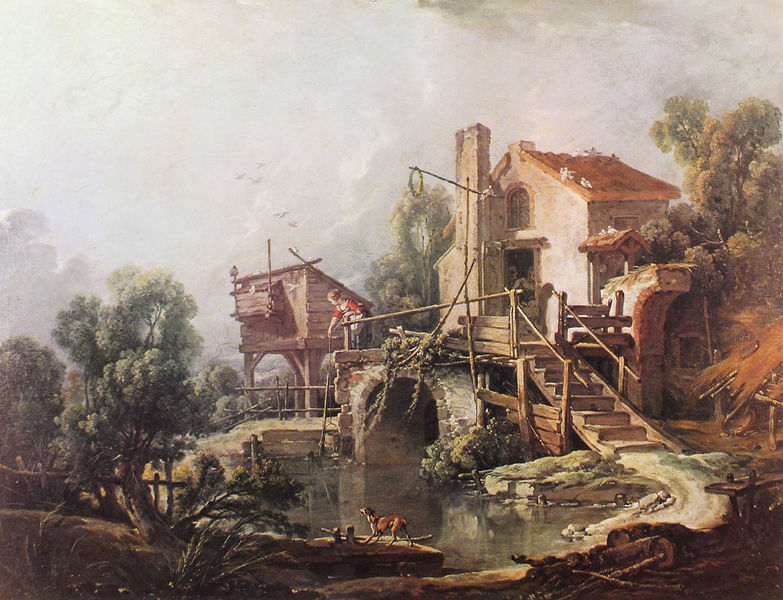
Titel: Der Taubenschlag oder Landschaft mit Mühle
Künstler: Francois Boucher
Institution: Orléans, Musée des Beaux - Arts
Schlagwörter: himmel, wasser, wolken, haus, hund, malerei, holland, hügel, vögel, gewässer, genre, treppe, geländer, historienmalerei, historienmaleri